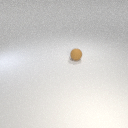
small brown rubber sphere